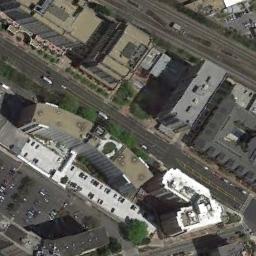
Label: commercial_area